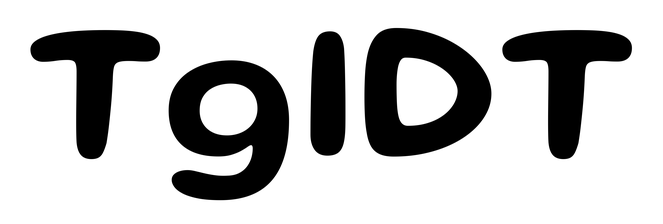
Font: Gluten_Medium